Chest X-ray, AP view. Patient: 65 years old, sex F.
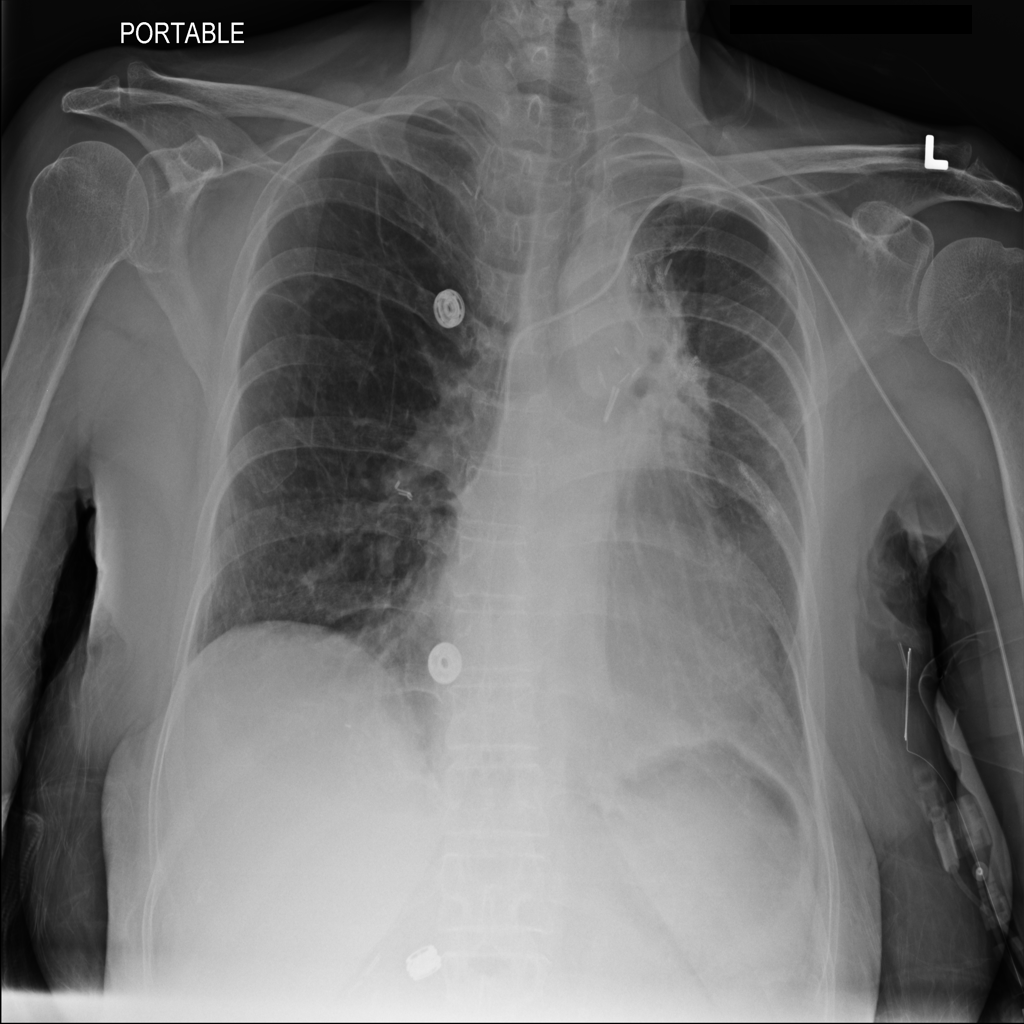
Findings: No Finding